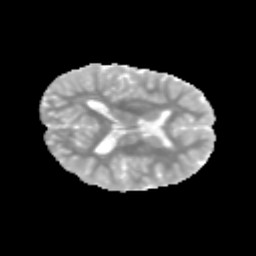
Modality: MD
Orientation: axial
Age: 11
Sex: male
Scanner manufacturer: siemens
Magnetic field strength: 3 T
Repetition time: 3.8 s
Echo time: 0.07 s